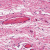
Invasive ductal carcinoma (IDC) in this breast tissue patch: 0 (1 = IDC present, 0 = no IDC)